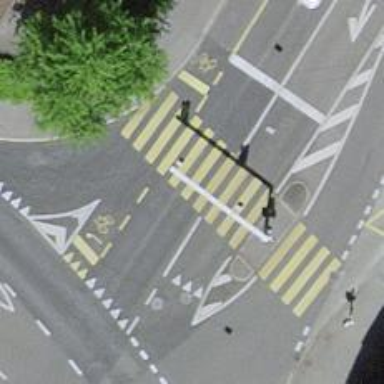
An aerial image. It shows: Secondary road with asphalt surface. There is separate sidewalk and shared lane for cycling.